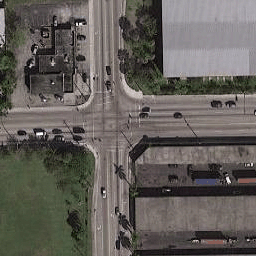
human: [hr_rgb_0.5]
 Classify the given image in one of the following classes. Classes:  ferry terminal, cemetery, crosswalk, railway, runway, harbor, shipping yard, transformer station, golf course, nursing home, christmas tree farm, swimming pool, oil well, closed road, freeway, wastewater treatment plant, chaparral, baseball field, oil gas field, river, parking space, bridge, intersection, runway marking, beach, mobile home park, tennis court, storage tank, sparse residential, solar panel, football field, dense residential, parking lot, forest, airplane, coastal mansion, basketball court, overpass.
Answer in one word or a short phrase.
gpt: intersection